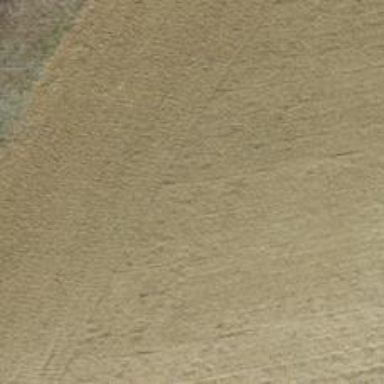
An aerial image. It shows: Grass track with grade5 tracktype.